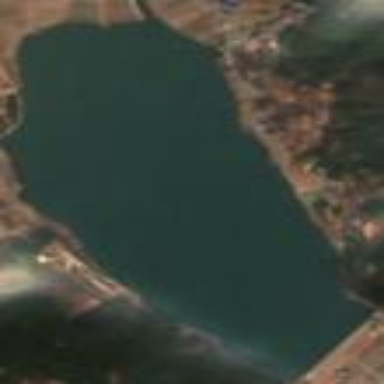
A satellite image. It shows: Reservoir of natural water.